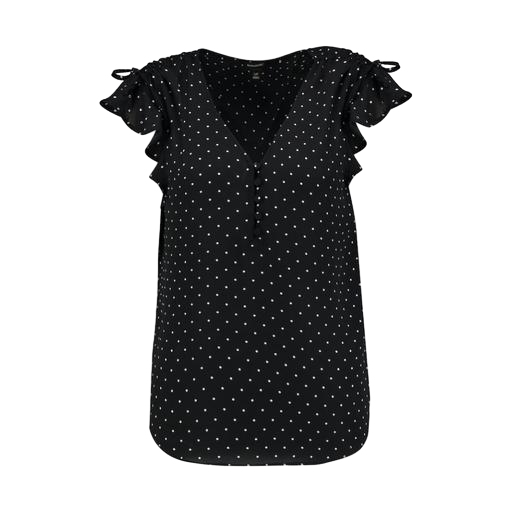
black petite printed ruched-sleeve top only macy, black printed short-sleeve top only macy, black petite printed top only macy, white background